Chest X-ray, PA view. Patient: 57 years old, sex M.
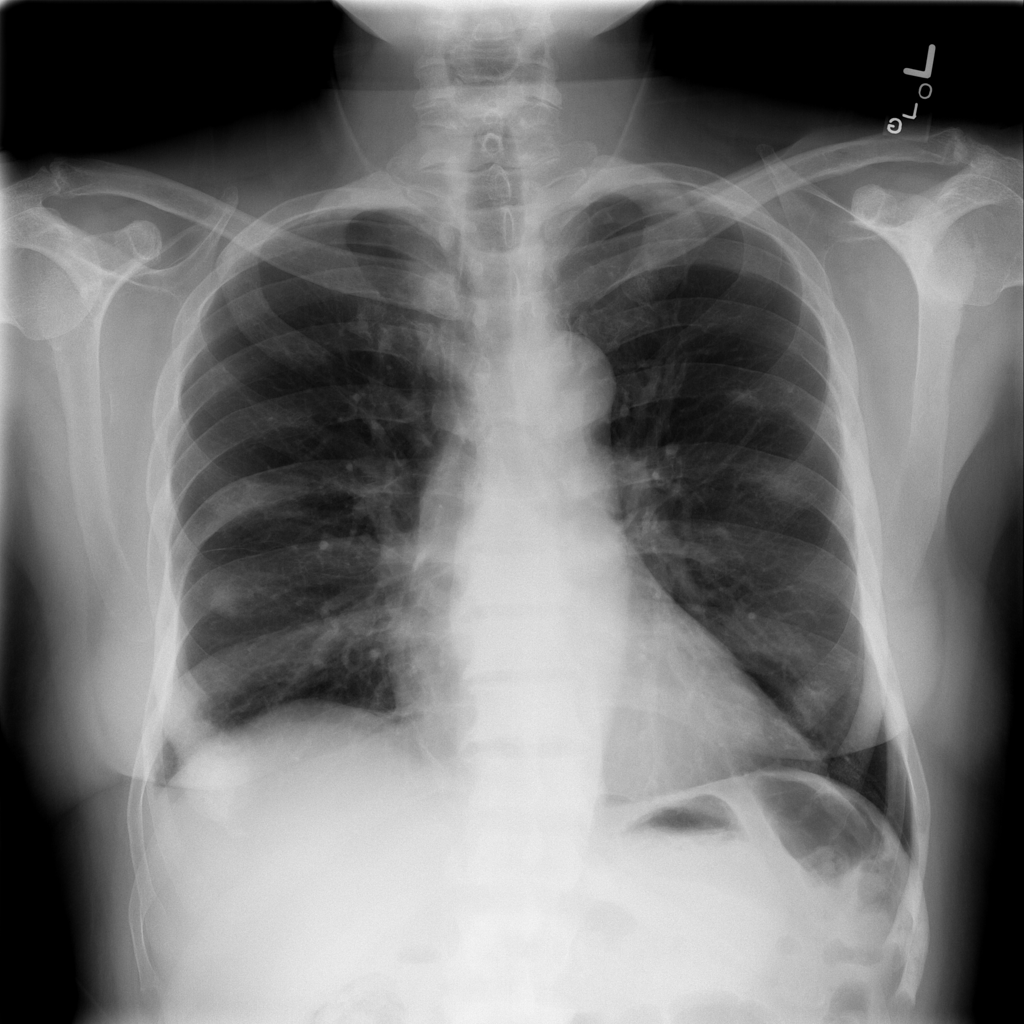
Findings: Mass